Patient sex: F
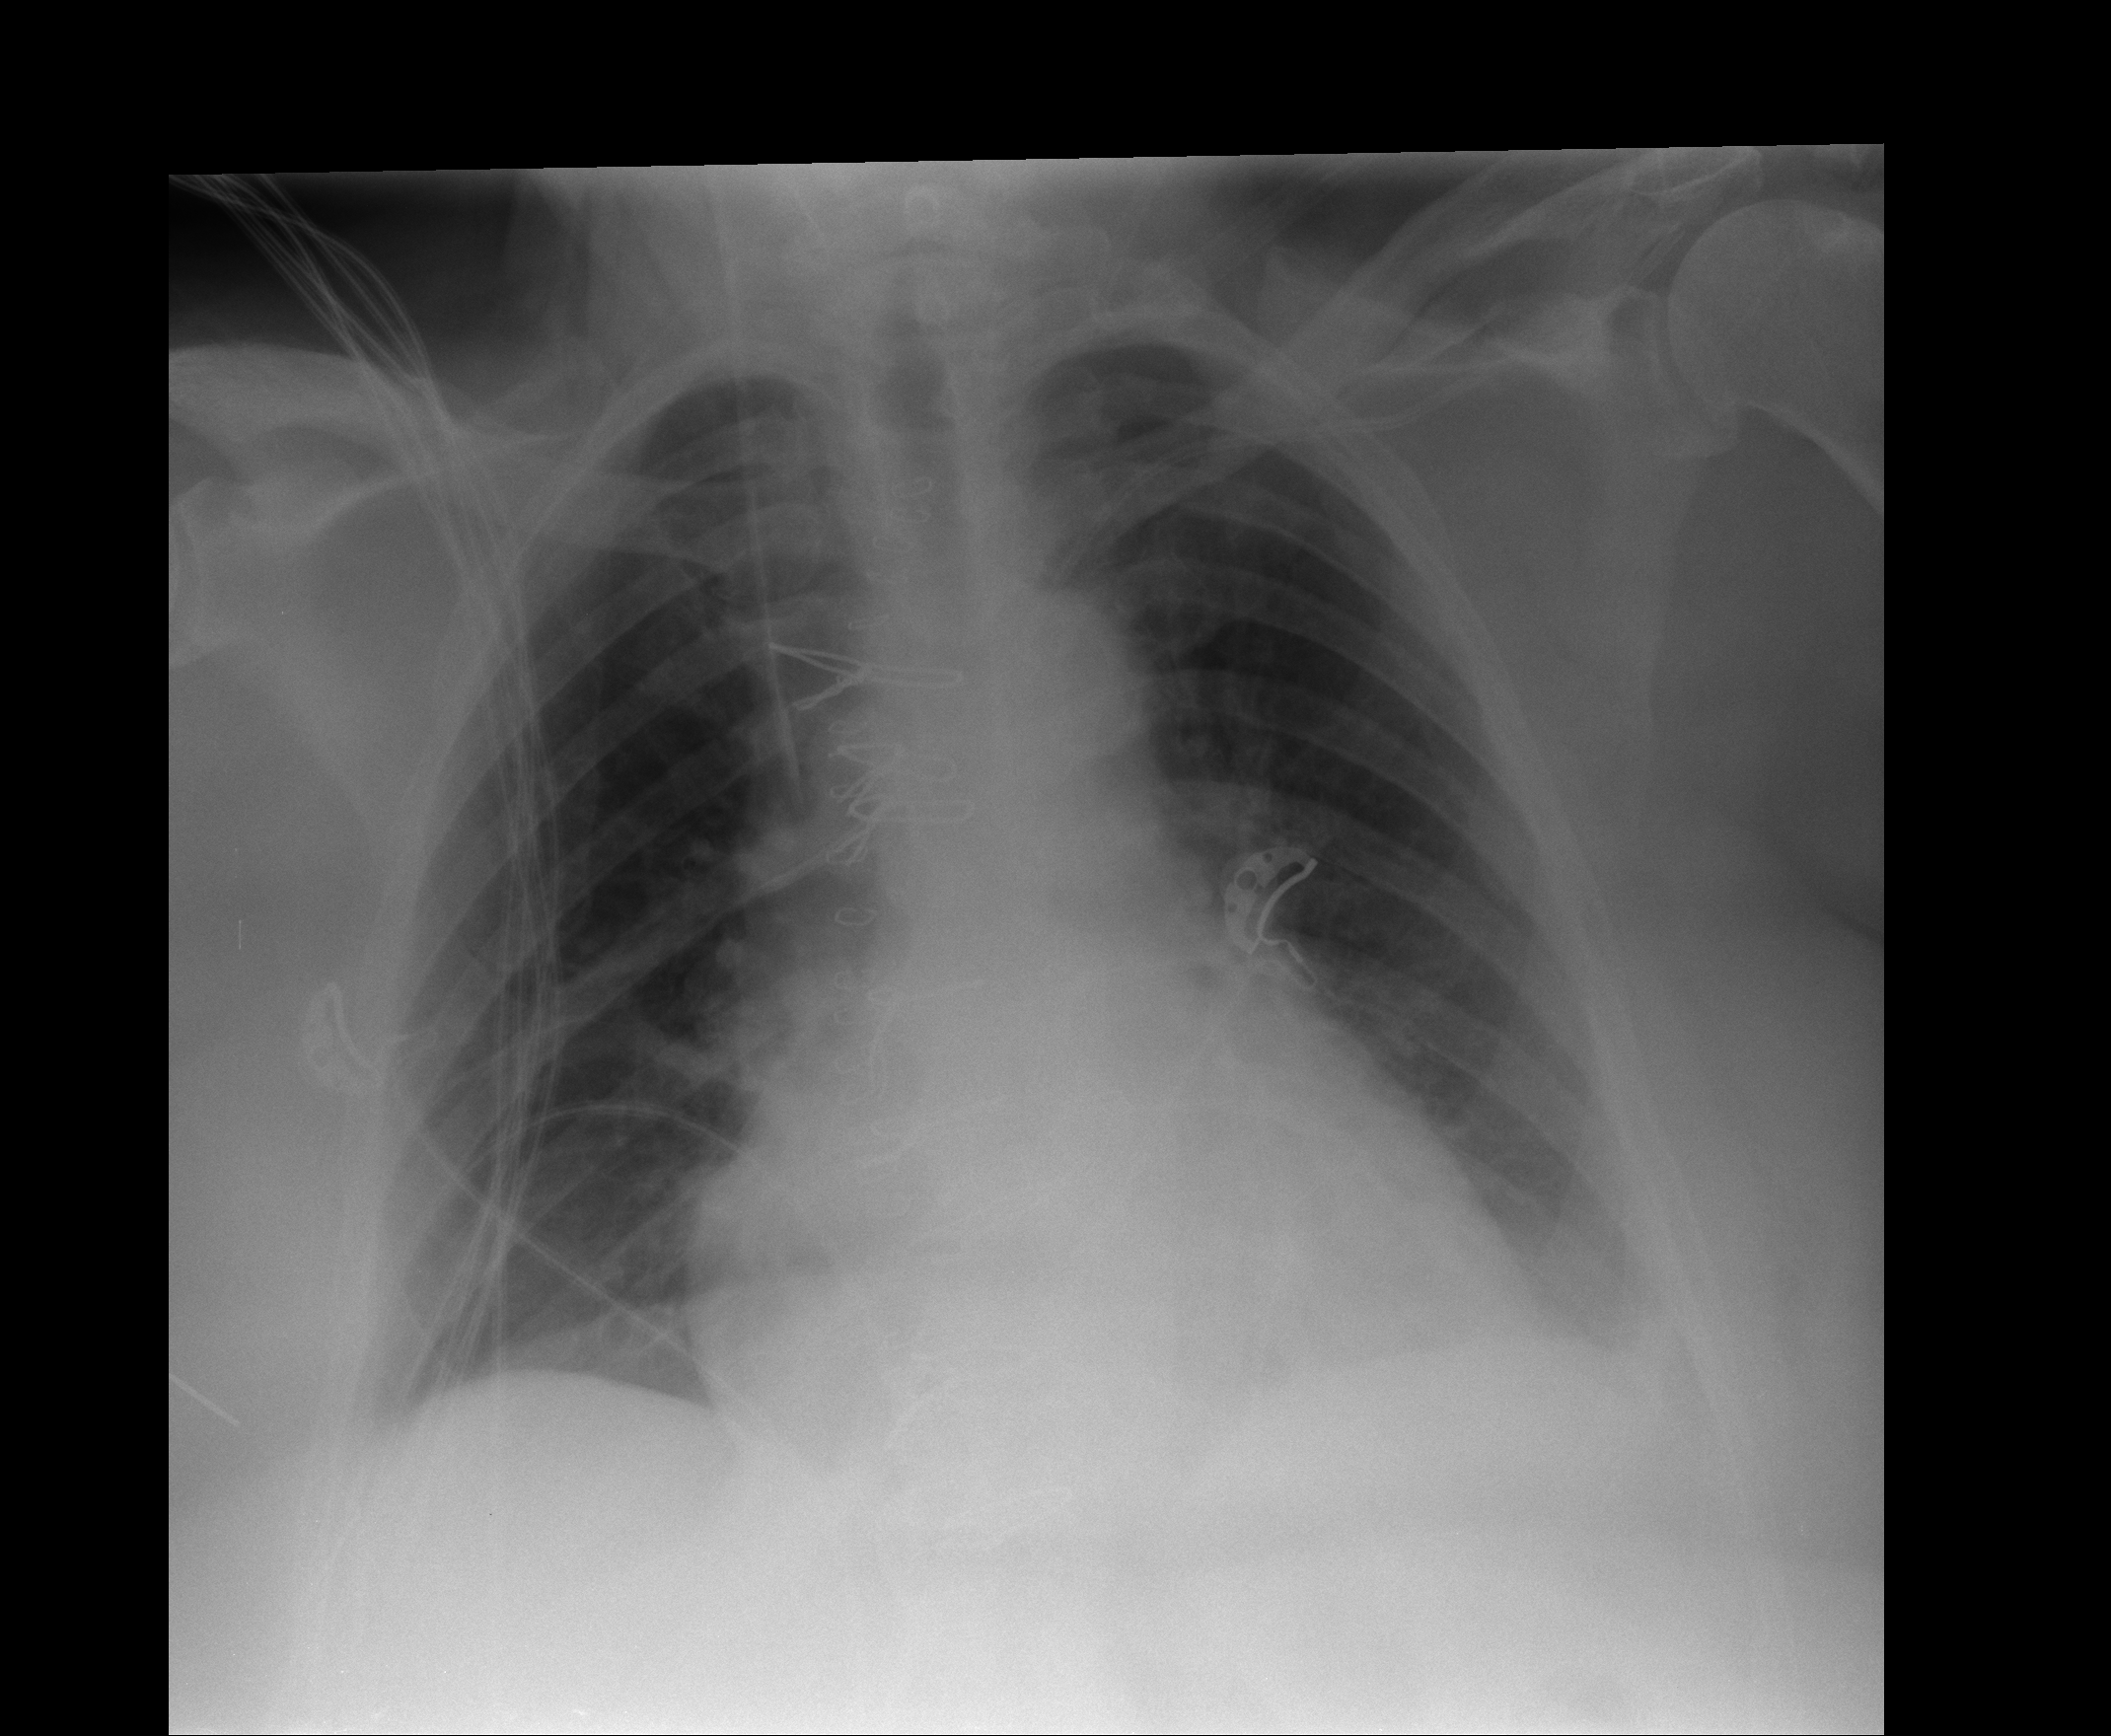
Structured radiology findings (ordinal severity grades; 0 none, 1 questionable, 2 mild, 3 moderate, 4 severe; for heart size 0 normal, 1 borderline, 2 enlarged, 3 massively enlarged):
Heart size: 2
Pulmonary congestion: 2
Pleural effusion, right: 0
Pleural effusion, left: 2
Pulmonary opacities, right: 0
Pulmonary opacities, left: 0
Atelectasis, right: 0
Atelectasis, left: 2